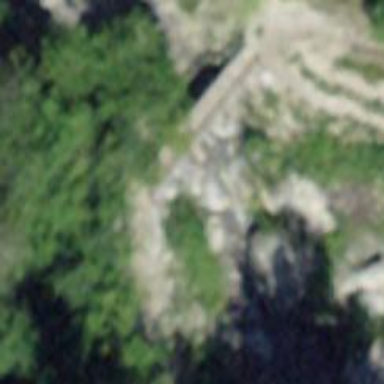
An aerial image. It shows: Path leading to bridge.